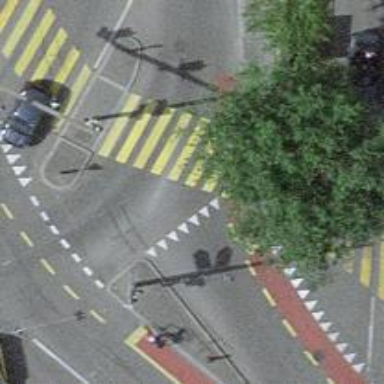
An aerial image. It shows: Kerb barrier.